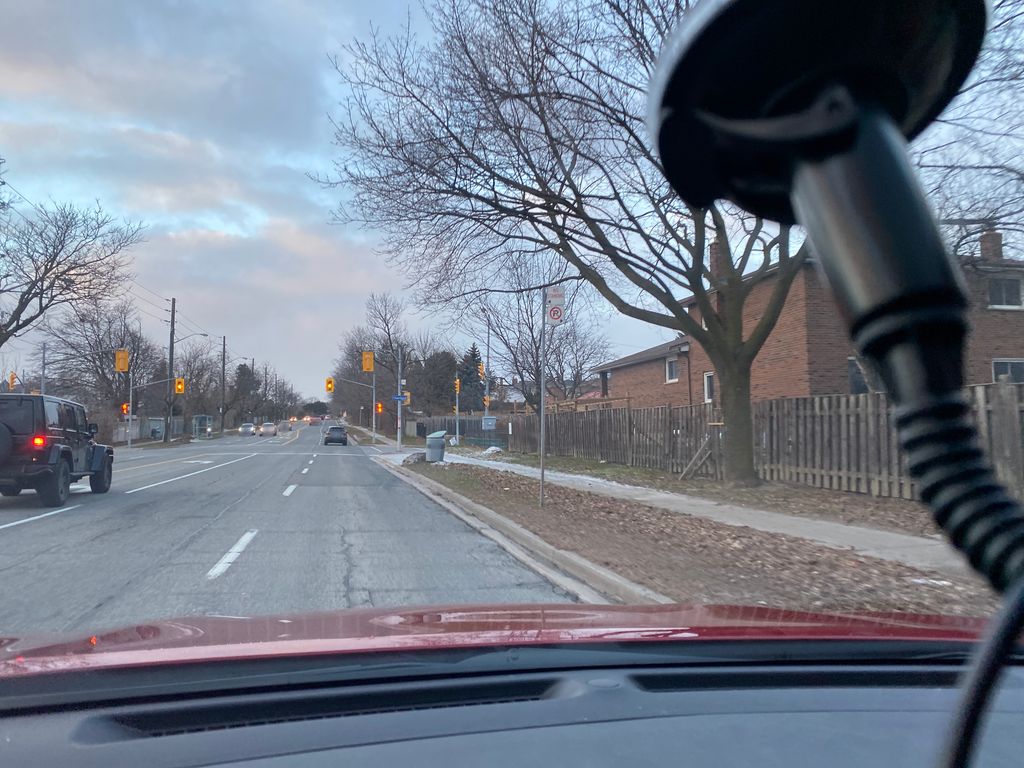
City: toronto